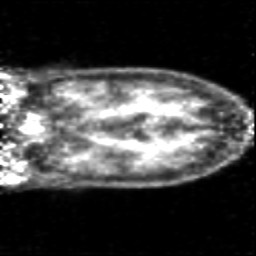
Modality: PET
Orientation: coronal
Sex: female
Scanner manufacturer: siemens